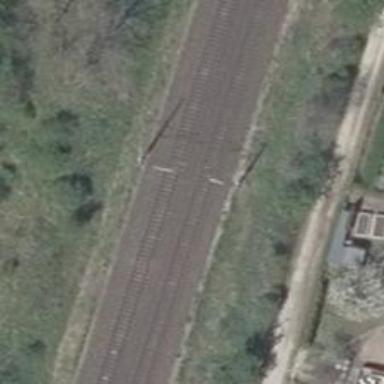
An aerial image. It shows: Railway milestone with catenary mast.